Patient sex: F
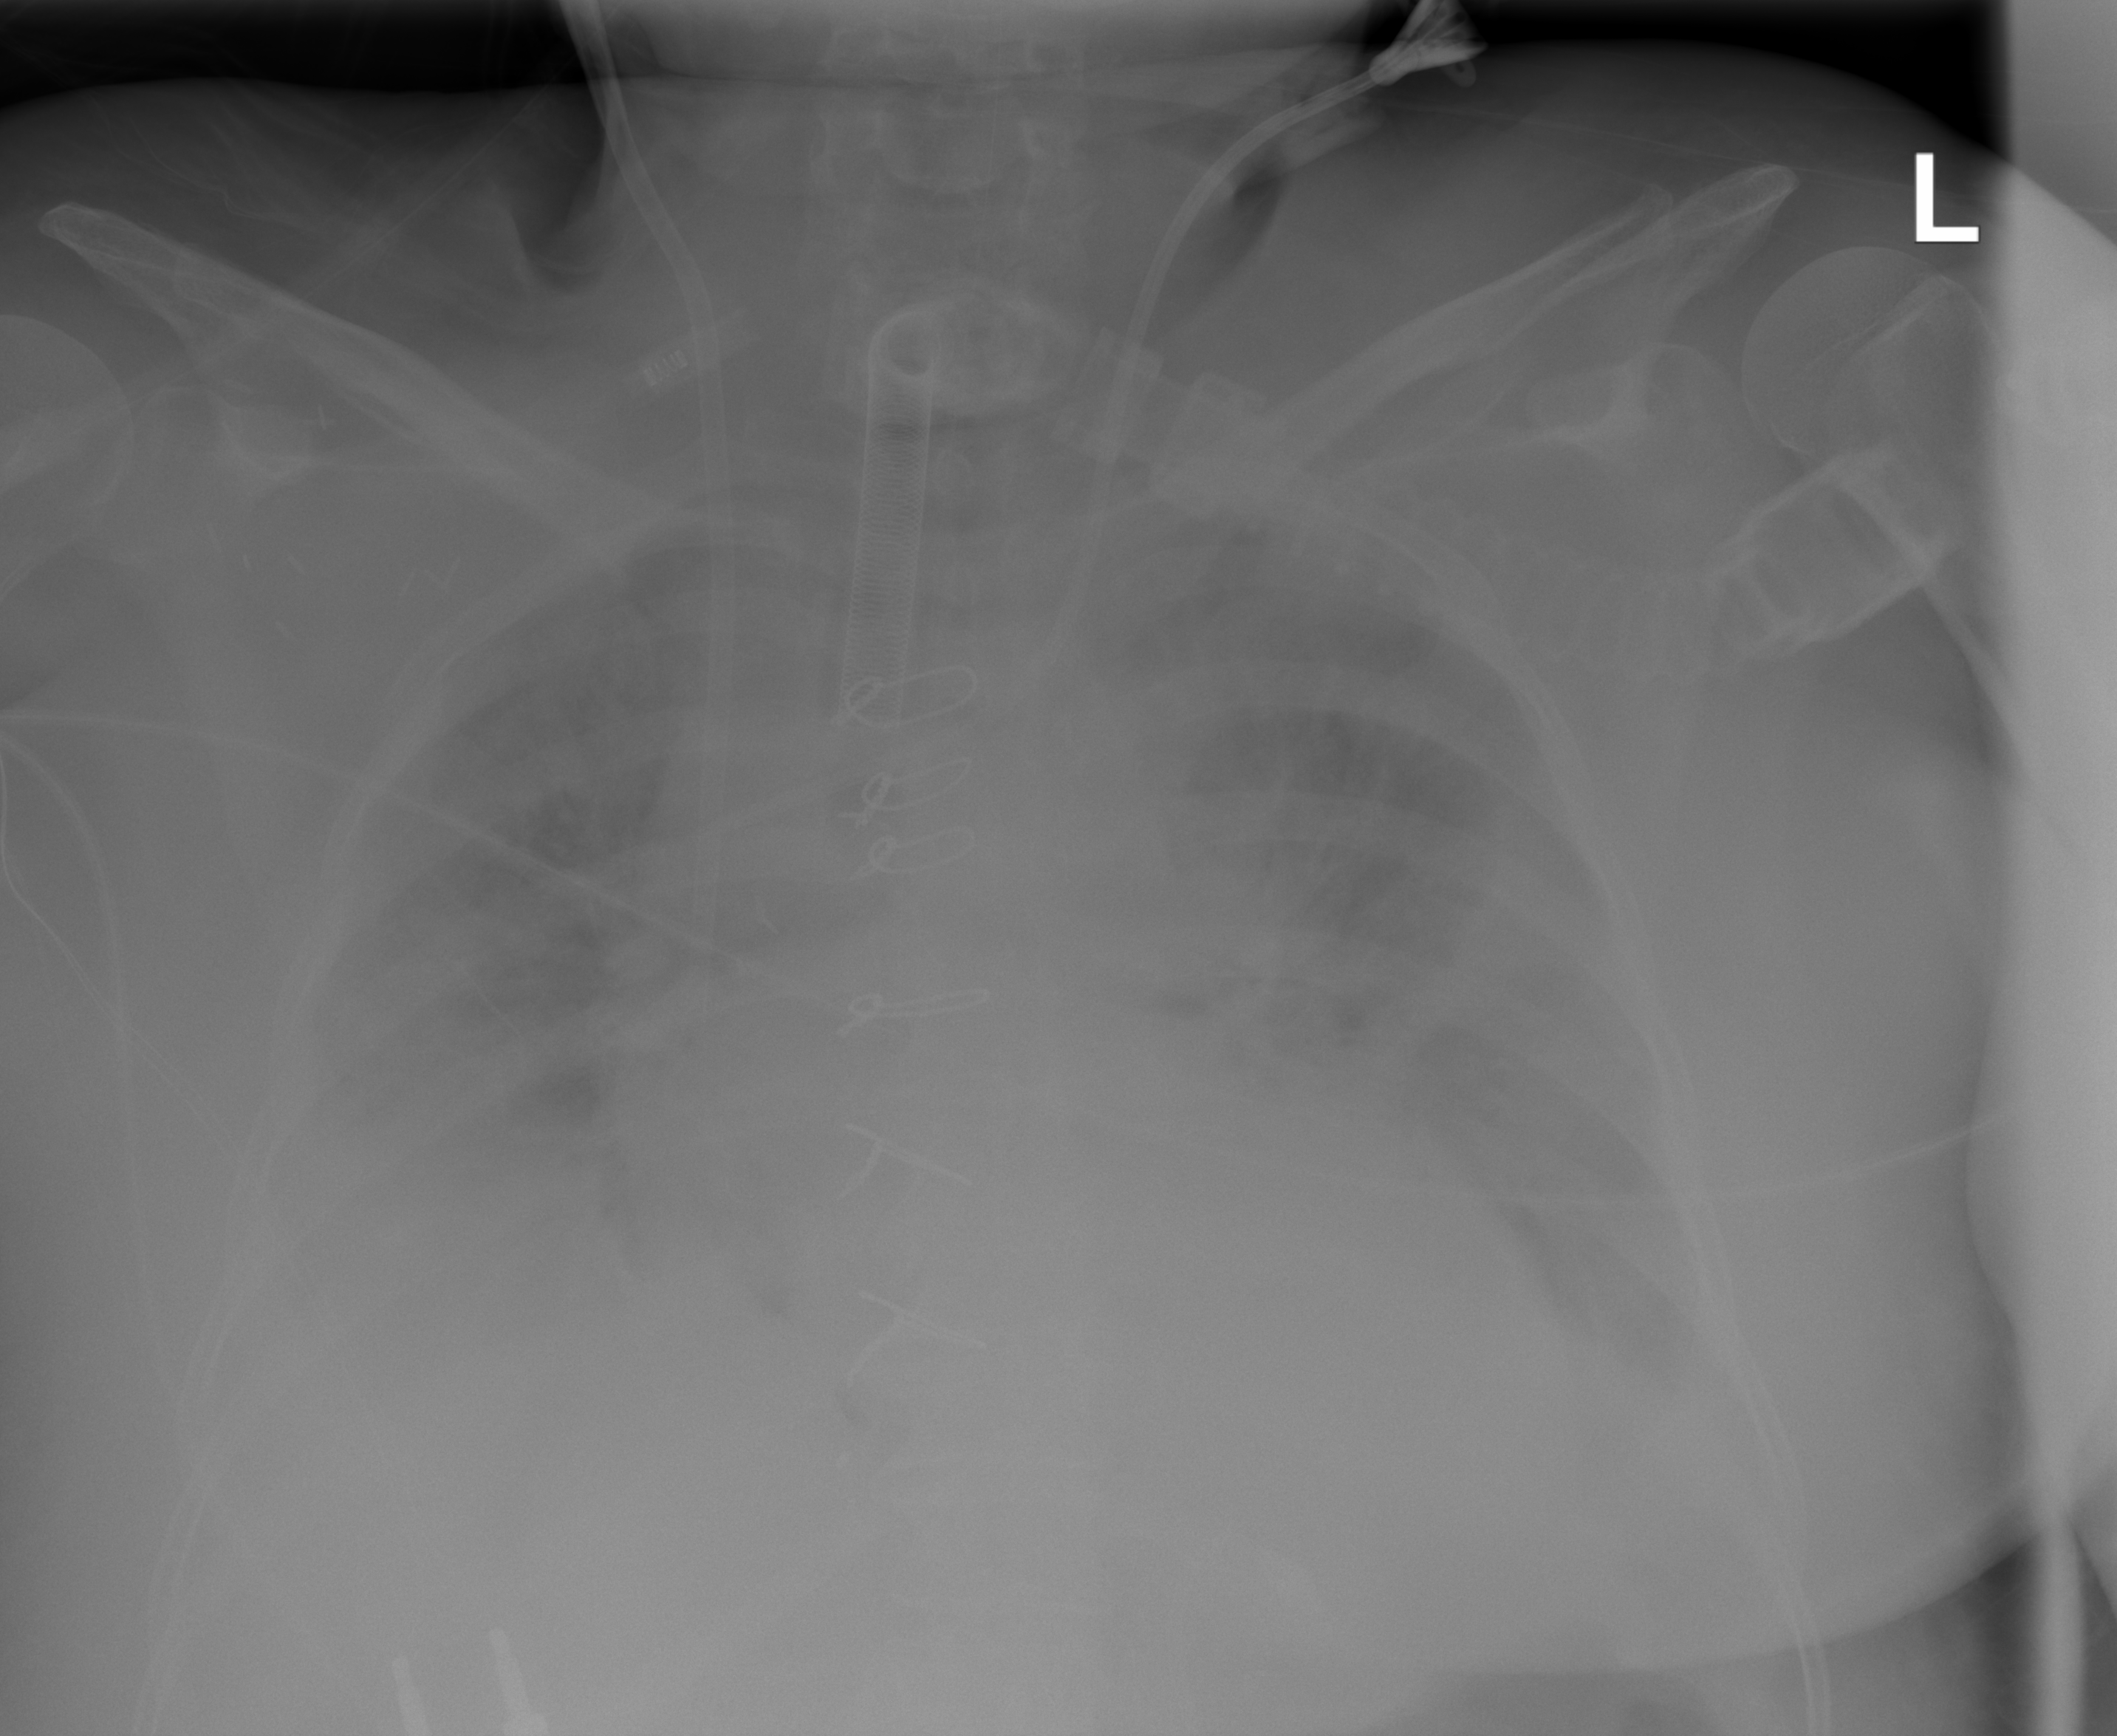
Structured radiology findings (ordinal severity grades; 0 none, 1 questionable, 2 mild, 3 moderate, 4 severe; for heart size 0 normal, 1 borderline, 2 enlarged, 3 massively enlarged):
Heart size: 2
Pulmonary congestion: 3
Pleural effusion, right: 3
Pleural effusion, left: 3
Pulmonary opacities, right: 4
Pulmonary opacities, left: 4
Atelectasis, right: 3
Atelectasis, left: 3